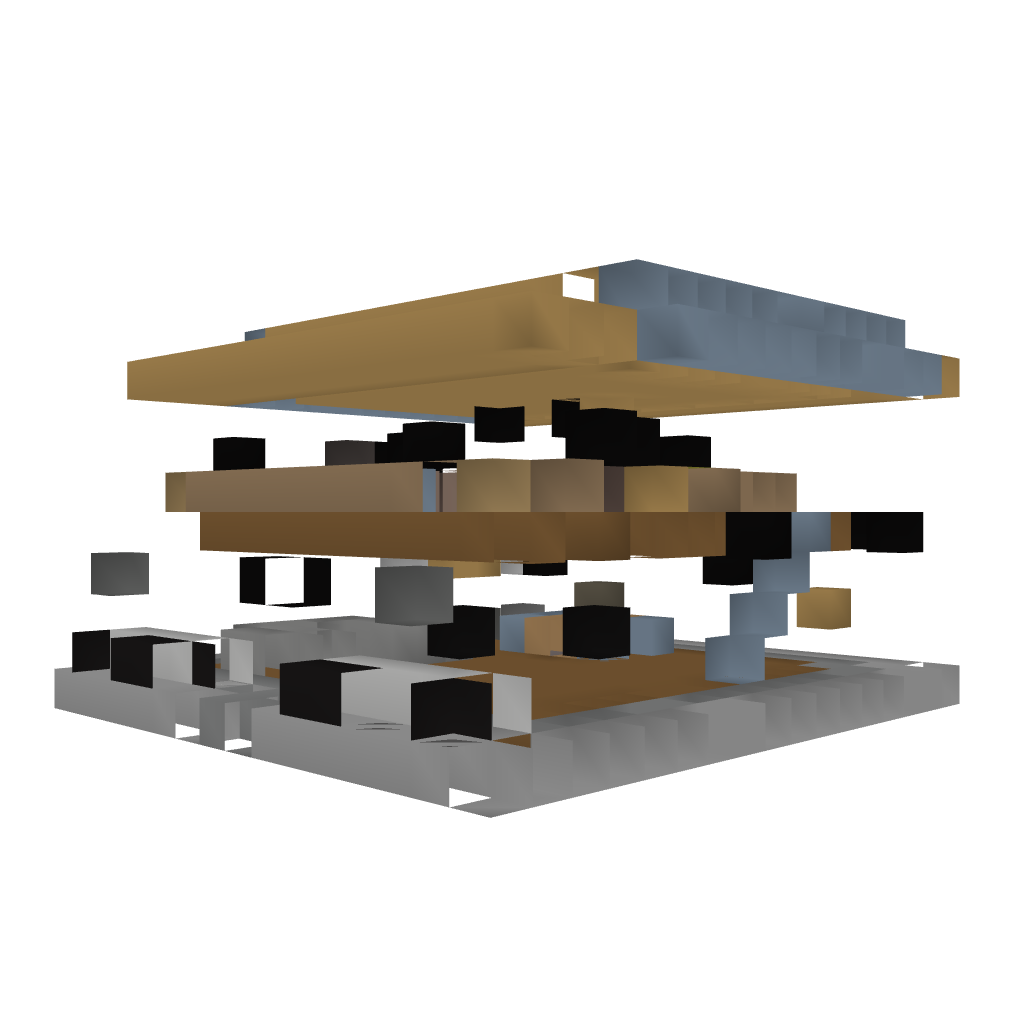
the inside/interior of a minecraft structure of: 2-story Wood House (CF)